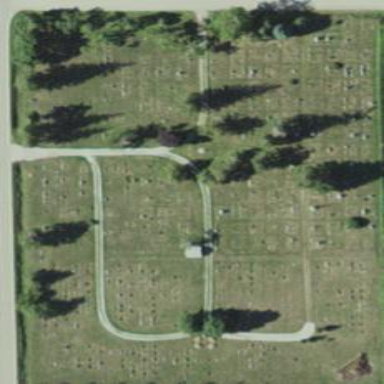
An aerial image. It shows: Cemetery.